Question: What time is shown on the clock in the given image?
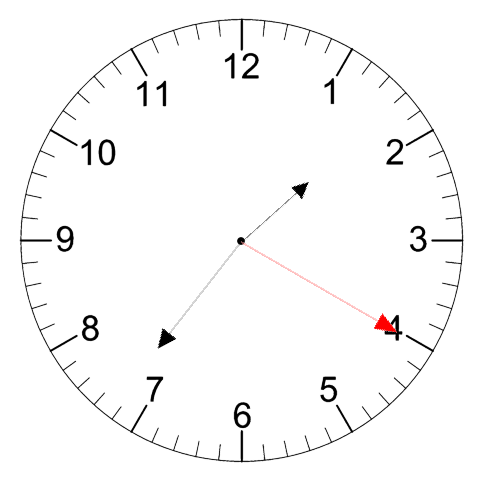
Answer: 01:36:20